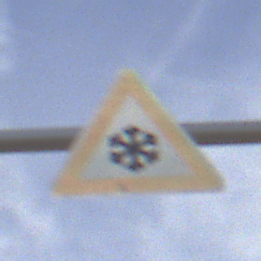
Verkehrszeichen: SchneeOderEisglaette
Umgebung: Outdoor, Suburban
Tageszeit: MorningAfternoon
Wetter: PartlyCloudy
Licht: Natural
Jahreszeit: NotSpecified
Kontrast: HighContrast